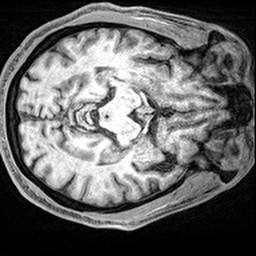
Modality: T1w
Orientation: axial
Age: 66
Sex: male
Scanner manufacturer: siemens
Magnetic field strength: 3 T
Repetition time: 2.4 s
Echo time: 0.0022 s